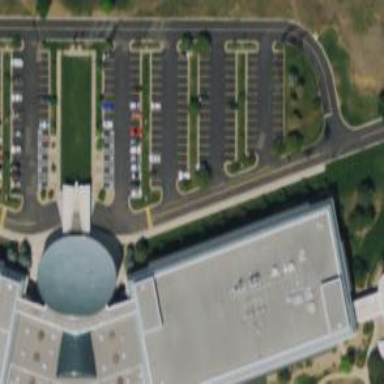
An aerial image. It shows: Parking space.